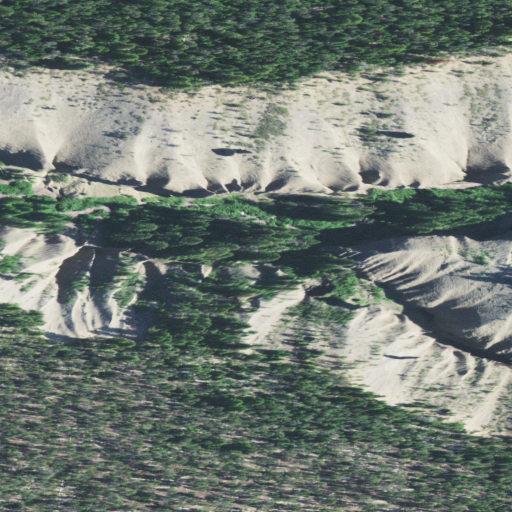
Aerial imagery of valley in Oregon named Llaos Hallway containing evergreen forest, barren land, and shrub